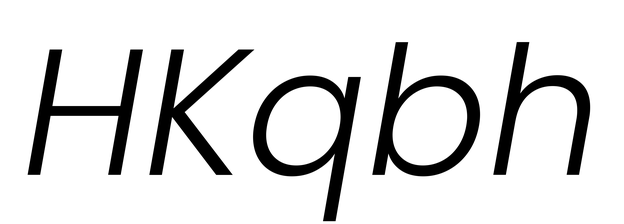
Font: Poppins-LightItalic